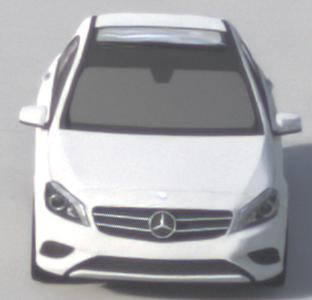
Make: Mercedes-Benz
Model: A 180
Detailed model: A-Class (176)
Model produced from: 2012/09
Model produced until: 2015/07
Doors: 5
Color: white
Road condition: dry road
Daytime: morning or afternoon
Contrast: low contrast